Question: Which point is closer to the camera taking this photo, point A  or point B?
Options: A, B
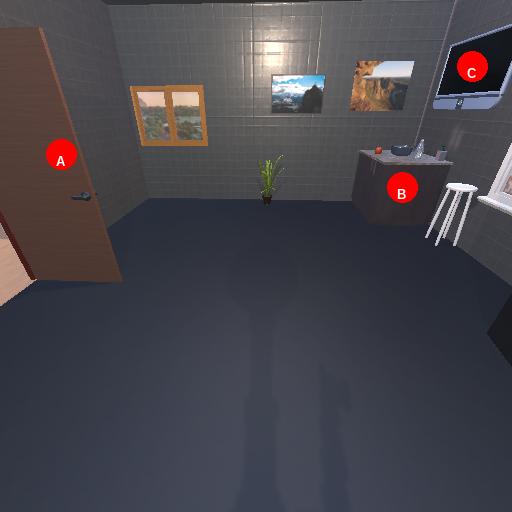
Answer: A